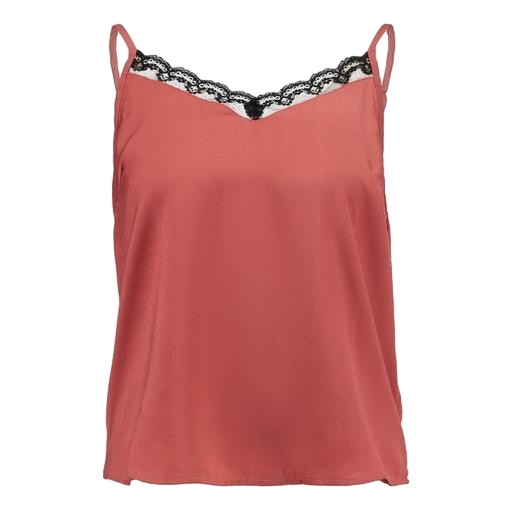
multicolor vila brown lace detail cami, camisole top, pink strappy top lace, white background